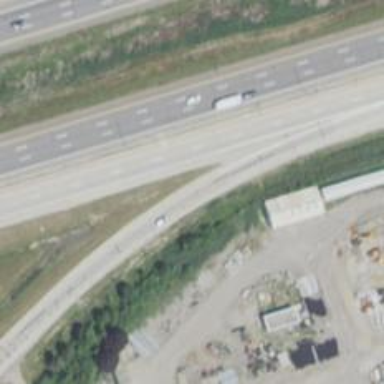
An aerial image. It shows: Asphalt motorway link.